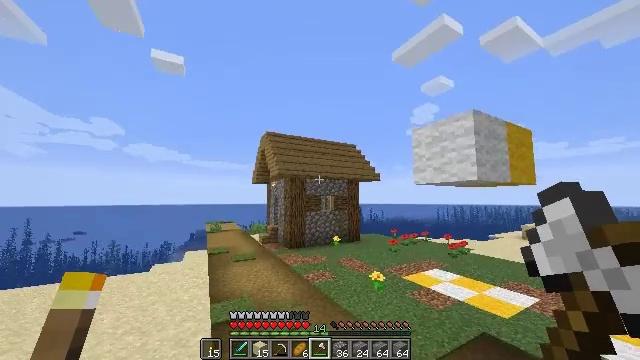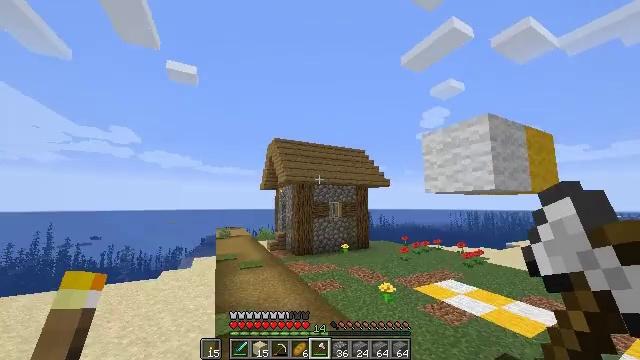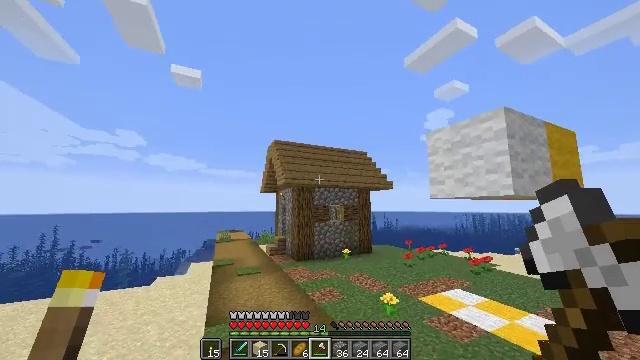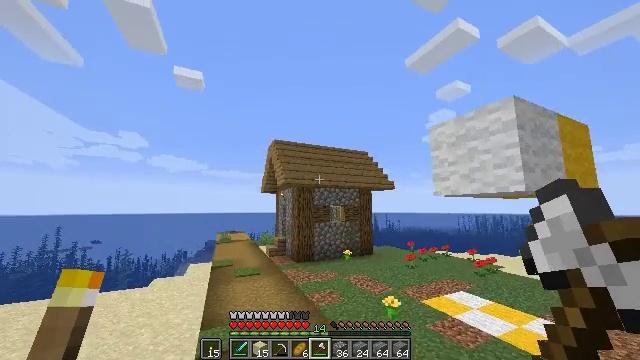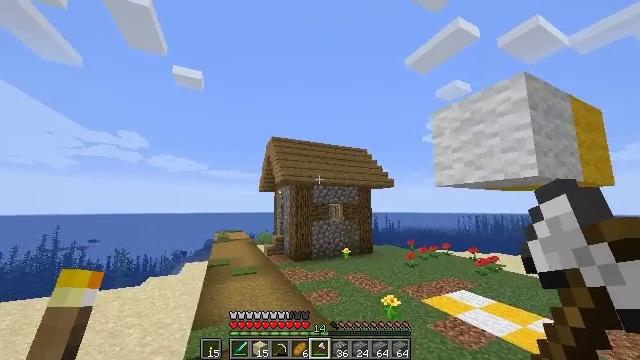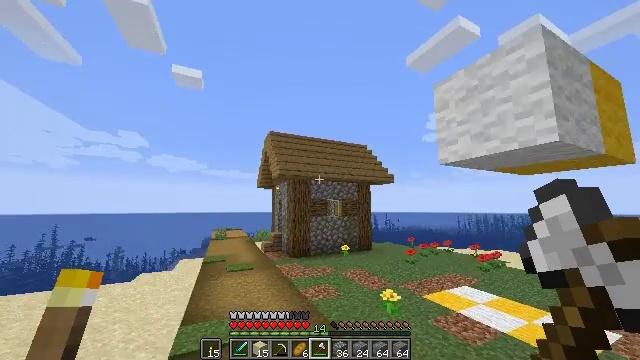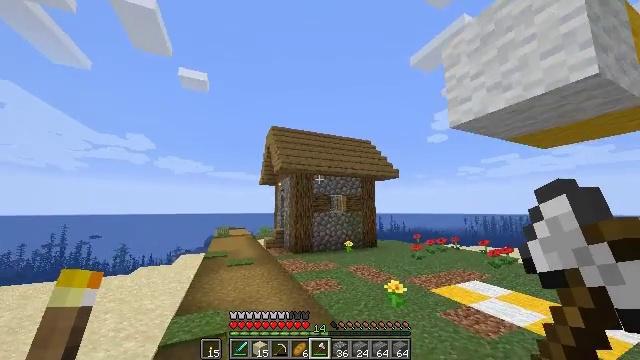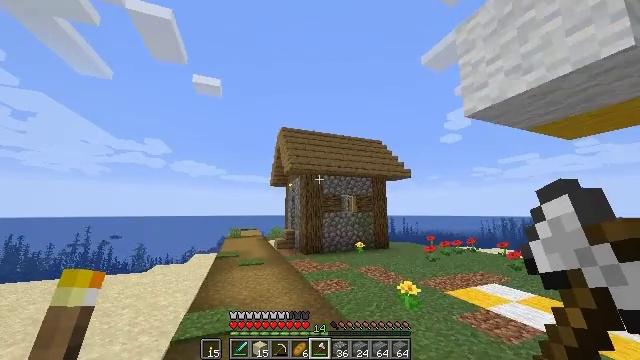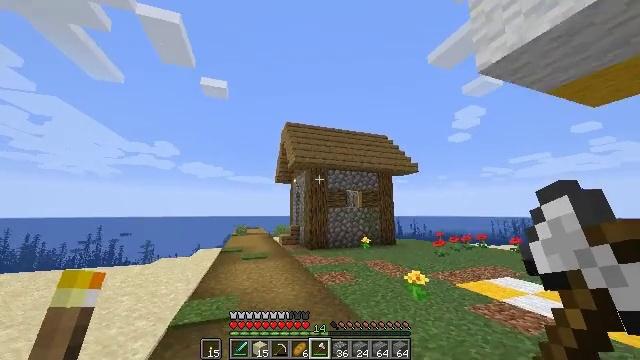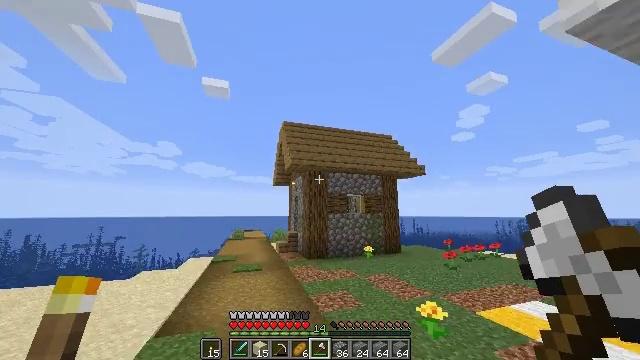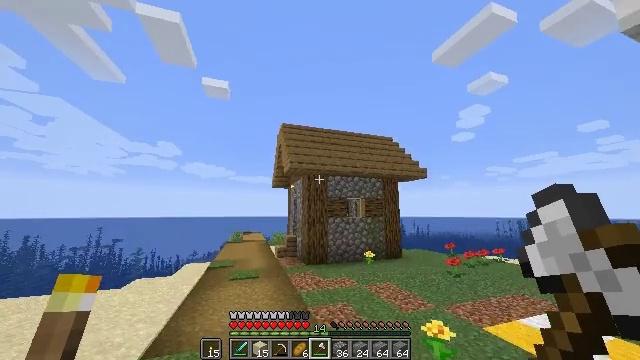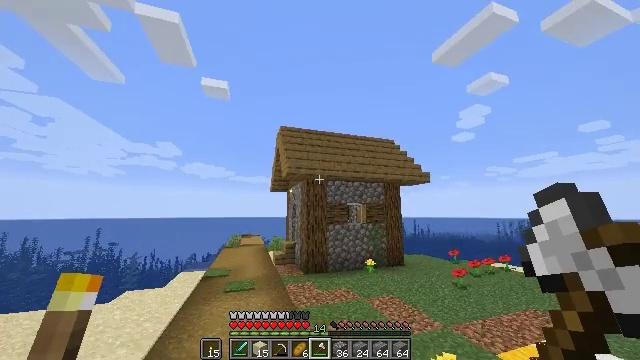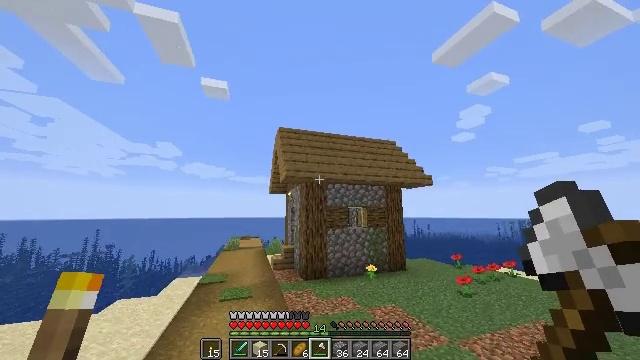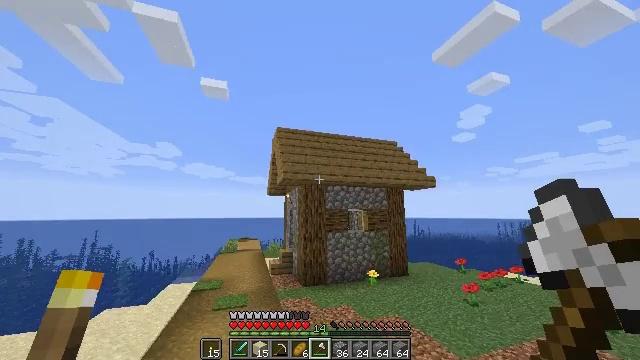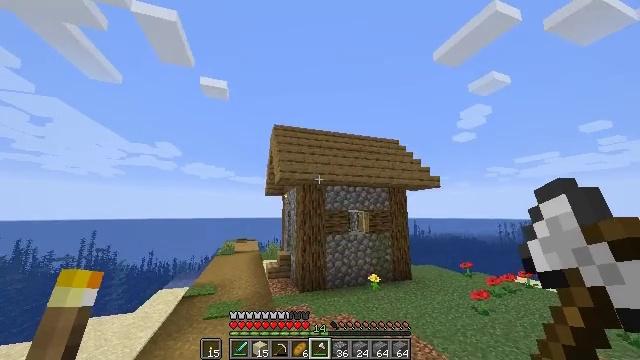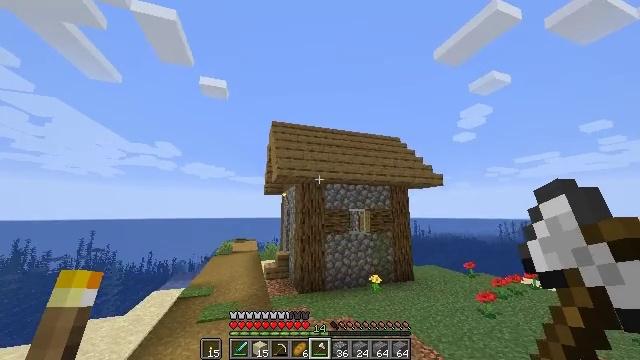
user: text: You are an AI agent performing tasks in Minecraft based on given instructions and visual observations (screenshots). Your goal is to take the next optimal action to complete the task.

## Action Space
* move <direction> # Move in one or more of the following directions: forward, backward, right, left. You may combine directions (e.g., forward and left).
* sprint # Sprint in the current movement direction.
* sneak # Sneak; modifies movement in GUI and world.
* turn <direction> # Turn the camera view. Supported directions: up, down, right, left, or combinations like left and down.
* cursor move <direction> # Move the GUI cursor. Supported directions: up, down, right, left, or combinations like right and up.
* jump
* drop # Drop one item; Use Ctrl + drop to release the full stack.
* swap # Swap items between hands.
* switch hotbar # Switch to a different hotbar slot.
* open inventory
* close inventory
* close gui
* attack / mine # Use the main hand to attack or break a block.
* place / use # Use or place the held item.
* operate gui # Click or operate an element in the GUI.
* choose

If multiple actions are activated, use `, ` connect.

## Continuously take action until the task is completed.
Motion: motion action
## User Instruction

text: Attack the oak planks to recycle it.
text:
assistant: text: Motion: move forward, turn left and up, jump
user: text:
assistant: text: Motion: move forward, jump
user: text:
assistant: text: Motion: move forward, jump
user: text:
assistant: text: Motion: move forward, jump
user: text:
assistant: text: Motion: move forward, jump
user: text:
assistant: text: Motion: move forward, turn left, jump
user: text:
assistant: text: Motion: move forward, turn left, jump
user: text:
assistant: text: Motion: move forward, turn left, jump
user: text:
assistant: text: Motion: move forward, sprint, jump
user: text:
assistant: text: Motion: move forward, sprint, jump
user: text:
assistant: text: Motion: move forward, sprint, jump
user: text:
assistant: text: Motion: move forward, sprint, jump
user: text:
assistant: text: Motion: move forward, jump
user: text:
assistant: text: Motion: move forward, jump
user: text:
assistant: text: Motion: move forward, jump
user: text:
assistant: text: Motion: move forward, jump
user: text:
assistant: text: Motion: move forward, jump
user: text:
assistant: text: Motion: move forward, jump
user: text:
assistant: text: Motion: move forward
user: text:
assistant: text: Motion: move forward
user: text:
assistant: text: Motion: move forward, turn up
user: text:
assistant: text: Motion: move forward, turn up
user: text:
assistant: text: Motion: move forward, turn up
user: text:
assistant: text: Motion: move forward, turn up
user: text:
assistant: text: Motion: move forward, turn up
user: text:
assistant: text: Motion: move forward, turn left and up
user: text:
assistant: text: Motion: move forward, turn left and up
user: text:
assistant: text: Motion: move forward, turn left and up
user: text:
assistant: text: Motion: move forward, turn left and up
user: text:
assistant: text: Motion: move forward, turn left and up